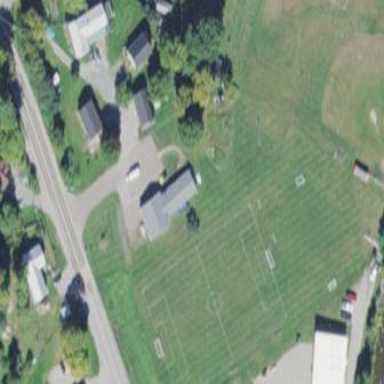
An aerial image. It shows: Soccer pitch designated for leisure and sports activities.